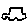
Label: car